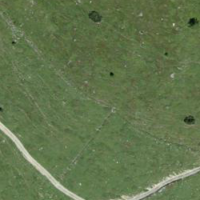
EUNIS habitat code: 26
Species observed at this site:
Psophus stridulus